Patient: sex M, age 31
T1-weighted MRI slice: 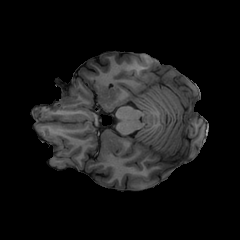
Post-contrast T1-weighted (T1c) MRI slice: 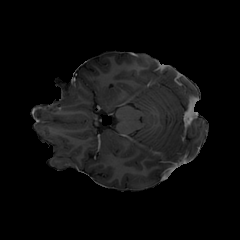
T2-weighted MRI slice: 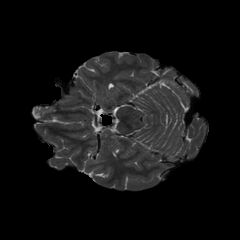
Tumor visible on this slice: yes
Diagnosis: Astrocytoma, IDH-mutant
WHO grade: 2